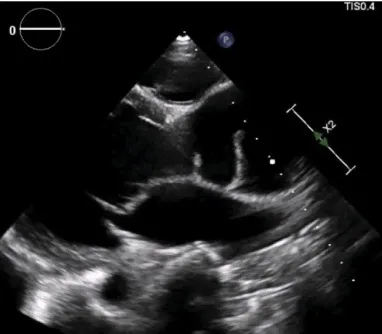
A: Parasternal long axis showing dilated aortic root & dilated LV.
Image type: radiology (ultrasound)